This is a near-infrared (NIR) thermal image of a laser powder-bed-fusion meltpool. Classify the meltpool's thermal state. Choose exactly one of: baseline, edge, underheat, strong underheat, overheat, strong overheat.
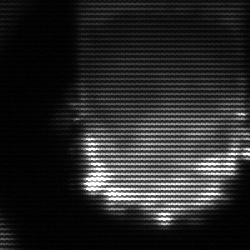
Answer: baseline